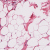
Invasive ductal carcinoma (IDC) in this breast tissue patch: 0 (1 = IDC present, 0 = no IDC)